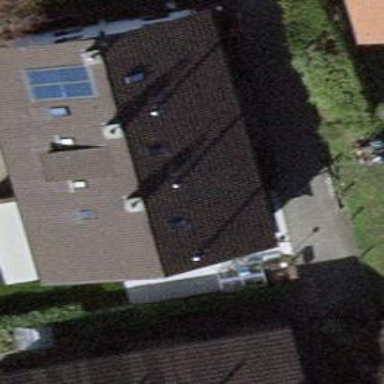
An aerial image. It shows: Terrace building.